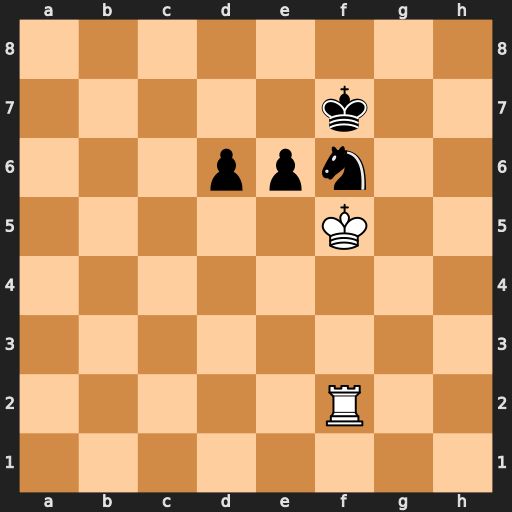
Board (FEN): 8/5k2/3ppn2/5K2/8/8/5R2/8
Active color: w
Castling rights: -
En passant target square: -
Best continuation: Kg5 Ke7 Rxf6